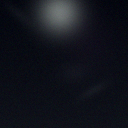
Screen state: off